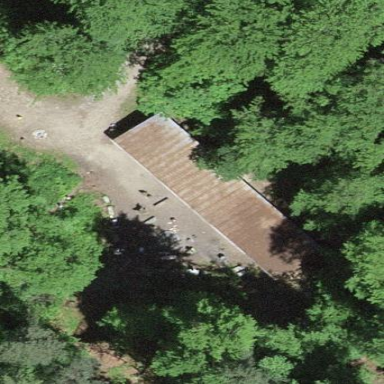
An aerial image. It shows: Hut.